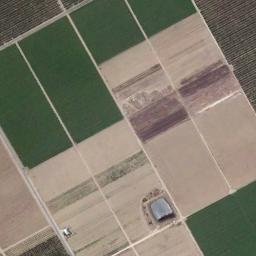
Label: rectangular_farmland